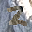
Label: 2